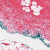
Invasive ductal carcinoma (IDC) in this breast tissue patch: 0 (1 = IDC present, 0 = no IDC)